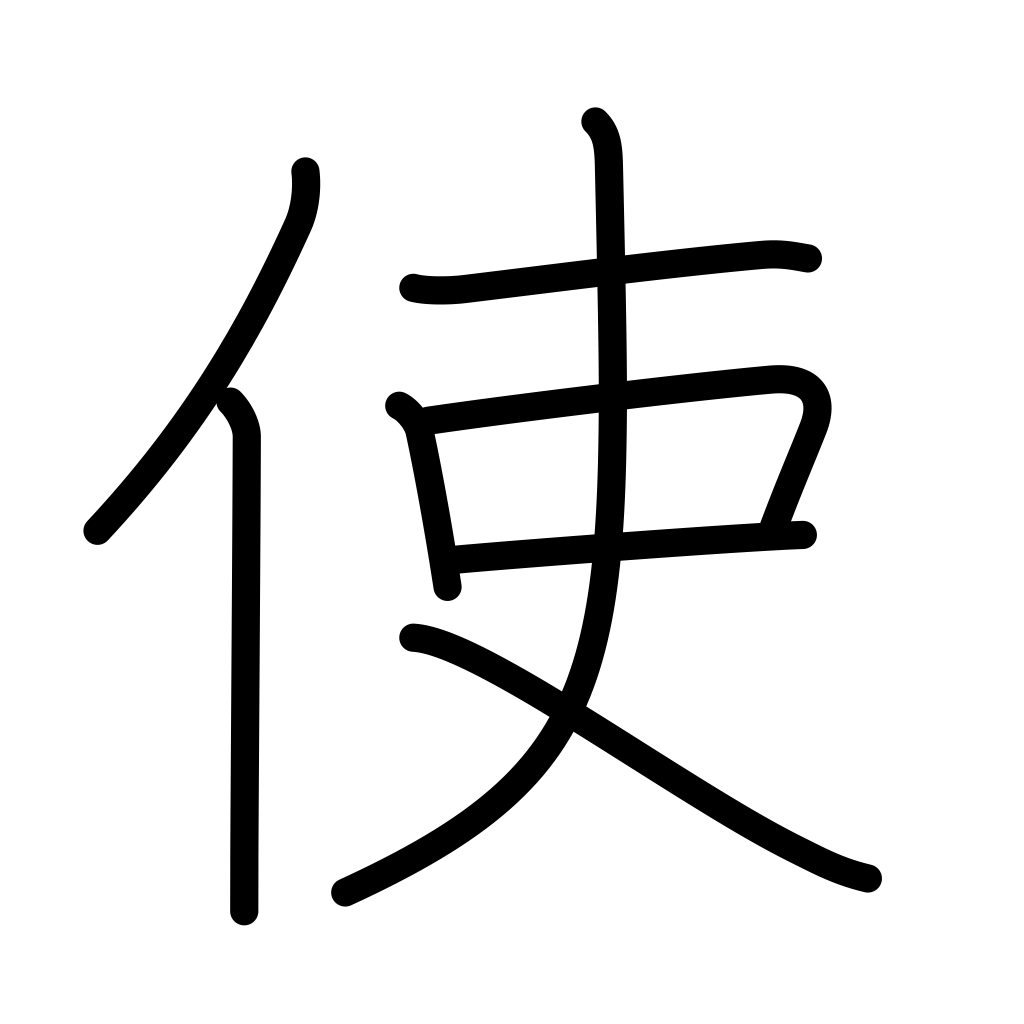
Meaning: use, send on a mission, order, messenger, envoy, ambassador, cause